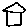
Label: house